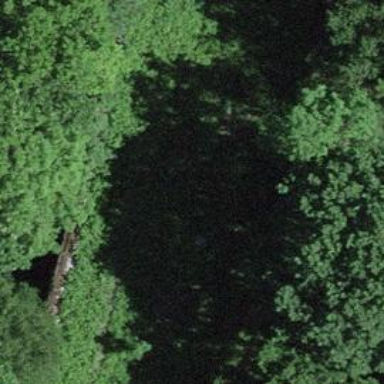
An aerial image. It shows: Disused railway bridge.